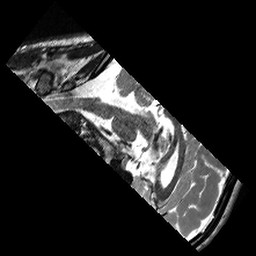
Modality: T2w
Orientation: sagittal
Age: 28
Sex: male
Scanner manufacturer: siemens
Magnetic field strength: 3 T
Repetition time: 6.1 s
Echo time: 0.104 s